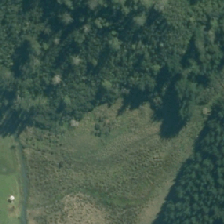
Land cover: high_producing_grassland